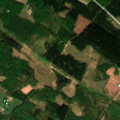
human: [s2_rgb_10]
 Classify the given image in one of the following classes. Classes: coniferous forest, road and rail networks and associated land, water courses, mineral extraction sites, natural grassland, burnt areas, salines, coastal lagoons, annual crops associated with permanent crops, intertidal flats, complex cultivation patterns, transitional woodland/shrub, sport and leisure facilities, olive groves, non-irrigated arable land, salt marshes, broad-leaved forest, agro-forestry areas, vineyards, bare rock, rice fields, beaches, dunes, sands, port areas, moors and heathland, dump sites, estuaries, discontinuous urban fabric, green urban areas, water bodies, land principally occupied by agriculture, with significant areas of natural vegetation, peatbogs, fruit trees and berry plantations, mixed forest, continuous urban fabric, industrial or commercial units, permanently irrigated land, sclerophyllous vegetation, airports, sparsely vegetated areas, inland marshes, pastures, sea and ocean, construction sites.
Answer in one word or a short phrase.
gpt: non-irrigated arable land, land principally occupied by agriculture, with significant areas of natural vegetation, coniferous forest, mixed forest, transitional woodland/shrub